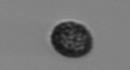
Label: Pseudochattonella_farcimen